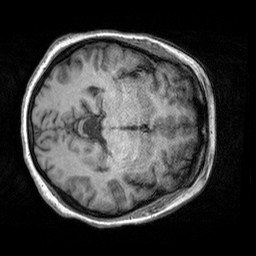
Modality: T1w
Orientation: axial
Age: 25
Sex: female
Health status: healthy
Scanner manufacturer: siemens
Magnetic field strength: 3 T
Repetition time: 2.3 s
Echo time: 0.00303 s